Interaction volume radius: 5 \u00c5
Interaction volume height: 15 \u00c5
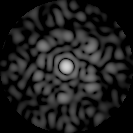
Disorder parameter: 0.7556